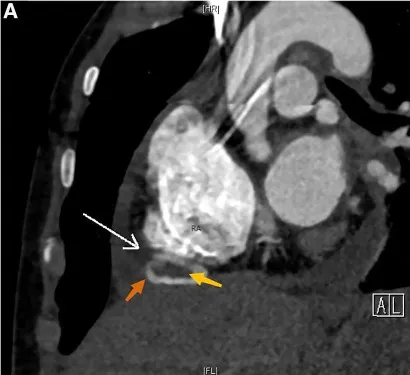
CTA and CT 3D reconstruction:. RAA (indicated by the orange arrow), RAA tumor neck (indicated by the white arrow), thrombus (indicated by the yellow arrow).
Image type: radiology (ct)